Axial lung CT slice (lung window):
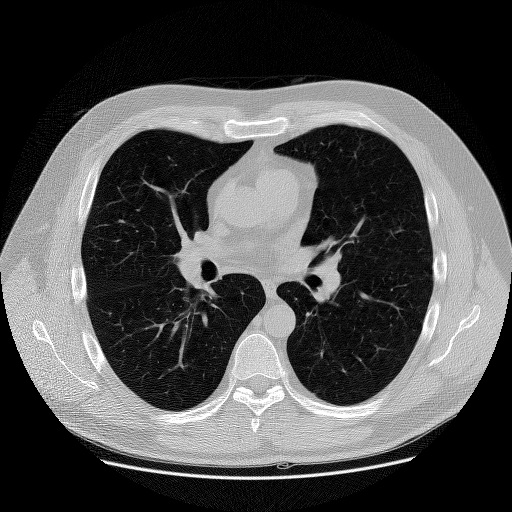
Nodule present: no